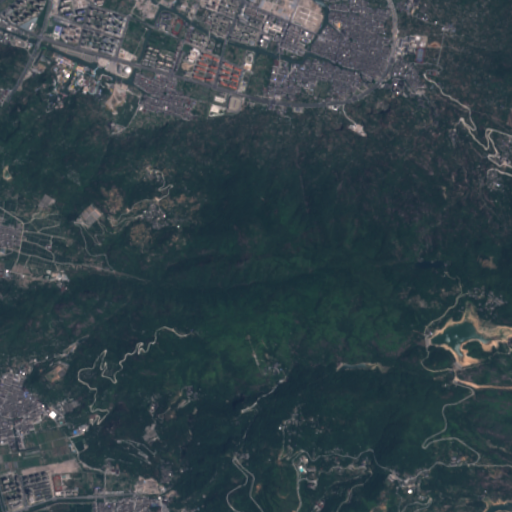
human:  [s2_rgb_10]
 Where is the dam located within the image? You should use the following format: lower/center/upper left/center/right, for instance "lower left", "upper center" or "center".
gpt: The dam is located in the lower right of the image.
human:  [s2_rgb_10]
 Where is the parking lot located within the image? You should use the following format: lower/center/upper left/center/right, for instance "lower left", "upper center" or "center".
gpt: The parking lot is located in the upper left of the image.
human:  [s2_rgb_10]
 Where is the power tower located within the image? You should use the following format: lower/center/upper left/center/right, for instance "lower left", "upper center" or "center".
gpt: The power tower is located in the upper left of the image.
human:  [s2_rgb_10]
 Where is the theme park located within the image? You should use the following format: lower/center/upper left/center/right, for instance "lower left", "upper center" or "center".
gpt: The theme park is located in the upper left of the image.
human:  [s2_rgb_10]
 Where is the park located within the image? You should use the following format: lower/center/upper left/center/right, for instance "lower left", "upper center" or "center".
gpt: There is no park in the image.